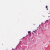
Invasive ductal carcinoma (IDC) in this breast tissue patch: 0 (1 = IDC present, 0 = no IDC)